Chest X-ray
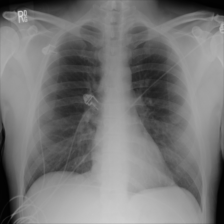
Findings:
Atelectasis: negative
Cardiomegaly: negative
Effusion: negative
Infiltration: negative
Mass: negative
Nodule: negative
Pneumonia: negative
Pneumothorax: negative
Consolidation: negative
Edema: negative
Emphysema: negative
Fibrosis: negative
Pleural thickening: negative
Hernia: negative